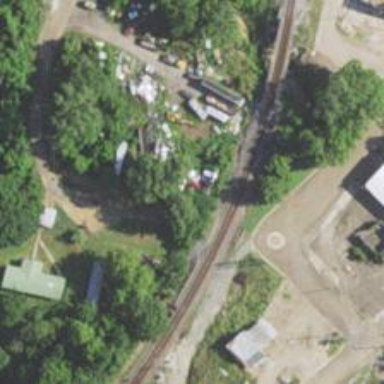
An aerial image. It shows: Site related to the railway.